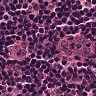
Metastatic tissue present: no